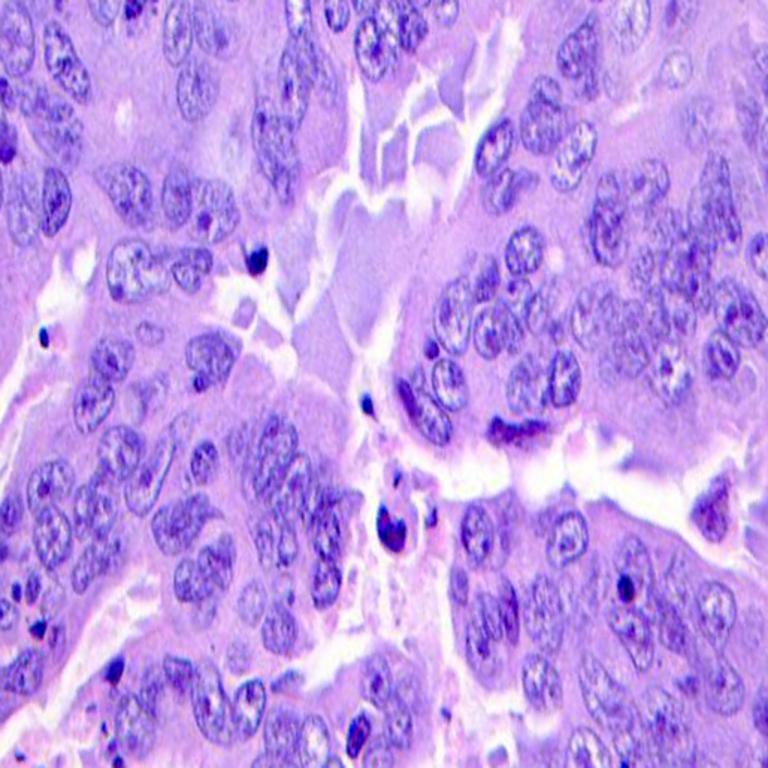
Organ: colon
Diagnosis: adenocarcinomas